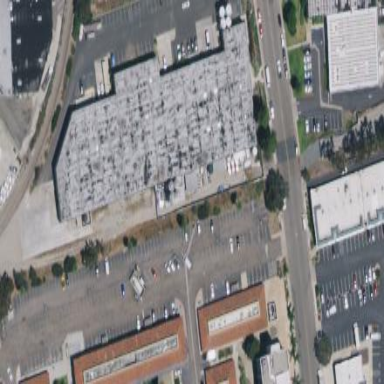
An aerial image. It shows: Industrial building.